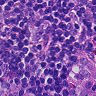
Metastatic tissue present: no